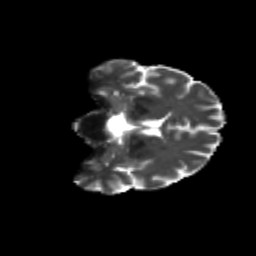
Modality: T2w
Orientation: coronal
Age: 54
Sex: male
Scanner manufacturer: siemens
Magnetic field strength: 3 T
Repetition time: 4.71 s
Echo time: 0.0906 s